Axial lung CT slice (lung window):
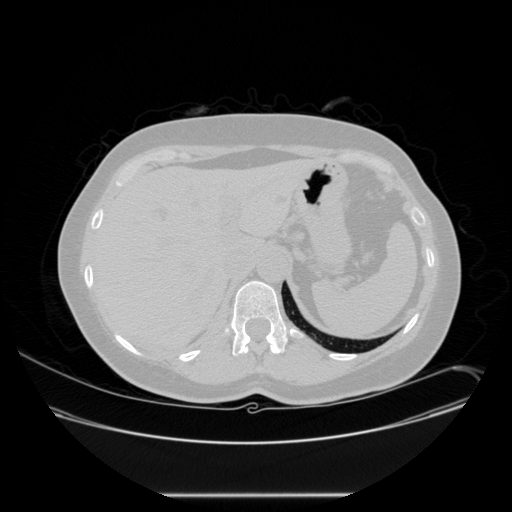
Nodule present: no